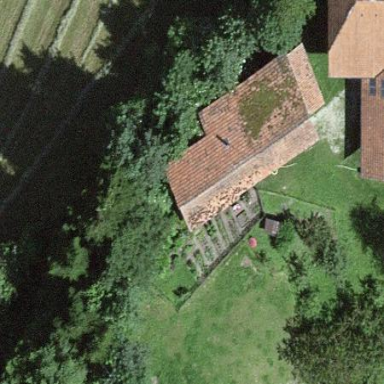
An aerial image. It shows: Rural barn.